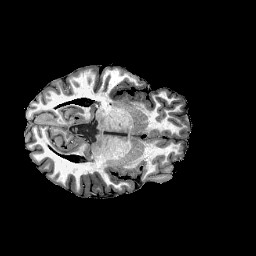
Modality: T1w
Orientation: coronal
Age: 20
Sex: male